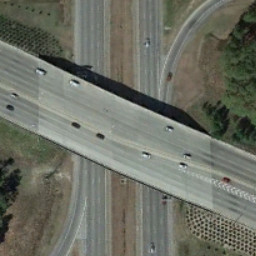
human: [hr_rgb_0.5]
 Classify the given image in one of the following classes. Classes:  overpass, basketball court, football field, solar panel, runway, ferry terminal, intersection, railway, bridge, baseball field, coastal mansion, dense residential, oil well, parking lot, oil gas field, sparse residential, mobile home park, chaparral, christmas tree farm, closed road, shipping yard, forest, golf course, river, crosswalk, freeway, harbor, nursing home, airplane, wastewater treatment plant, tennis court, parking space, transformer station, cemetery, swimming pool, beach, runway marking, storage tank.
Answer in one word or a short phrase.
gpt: overpass